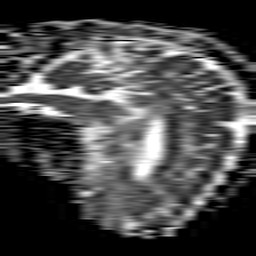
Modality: ADC
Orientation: sagittal
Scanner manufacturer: philips
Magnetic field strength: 1.5 T
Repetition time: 4.6 s
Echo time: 0.08517 s